Question: I have this object into :
I'm trying to retrieve the body content like '<script>' tag but it is drawing like a .
This is the file:
'''
doctype html
html(lang="en")
body
each post in posts
div= post.title
div= post.body
'''
Finally, if I the code in this is what returns
'''
<div>&lt;script src='https://gist.github.com/benatespina/<PHONE>.js'&gt;&lt;/script&gt;</div>
'''
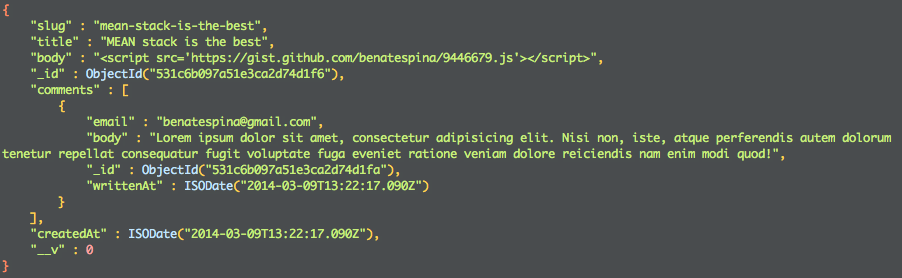
Answer: You need to tell jade not to escape your HTML code by using '!=':
'''
doctype html
html(lang="en")
body
each post in posts
div!= post.title
div!= post.body
'''
Source in <URL>